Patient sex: F
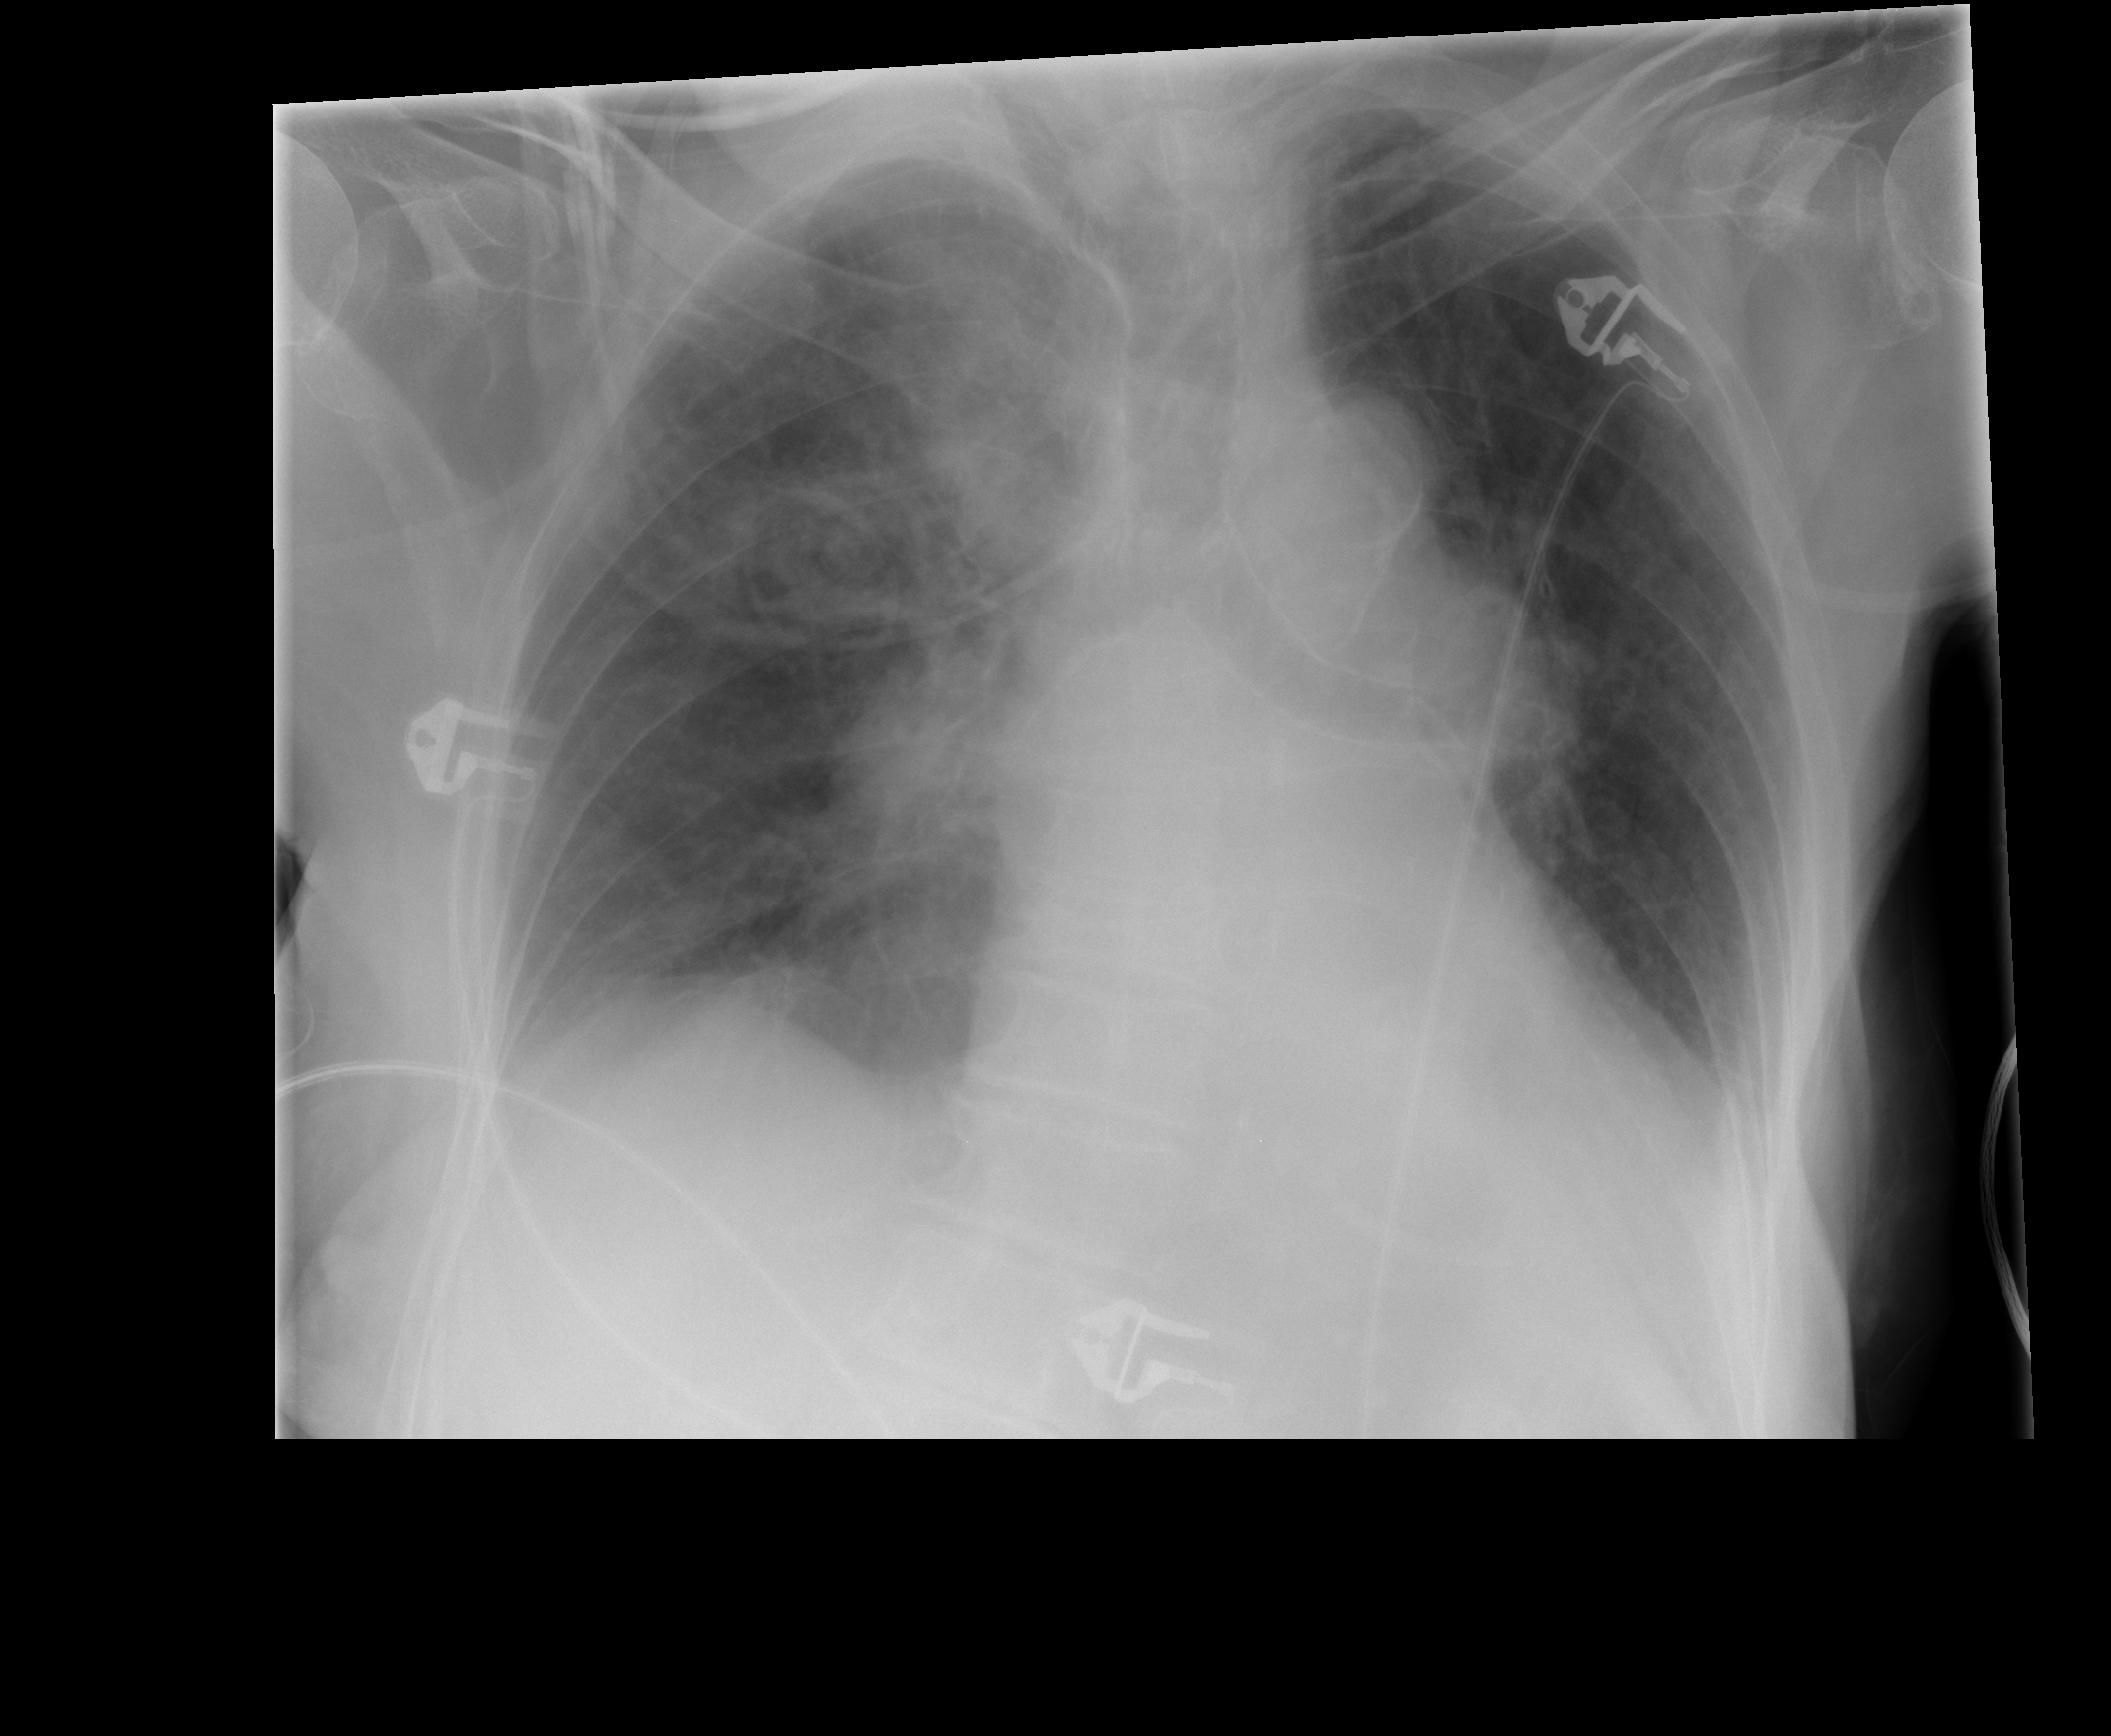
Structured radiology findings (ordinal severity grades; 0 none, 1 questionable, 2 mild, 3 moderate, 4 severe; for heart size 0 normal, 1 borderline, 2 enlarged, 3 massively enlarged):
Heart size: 0
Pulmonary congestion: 0
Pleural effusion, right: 0
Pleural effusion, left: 0
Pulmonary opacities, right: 0
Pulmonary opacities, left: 0
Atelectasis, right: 1
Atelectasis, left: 0